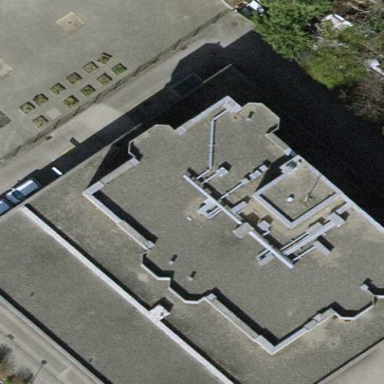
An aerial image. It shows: Police building.